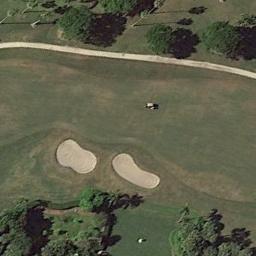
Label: golf_course